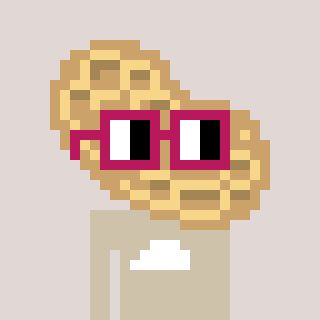
a pixel art character with square dark red glasses, a peanut-shaped head and a bege-colored body on a warm background